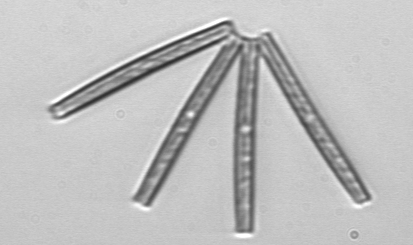
Label: Thalassionema